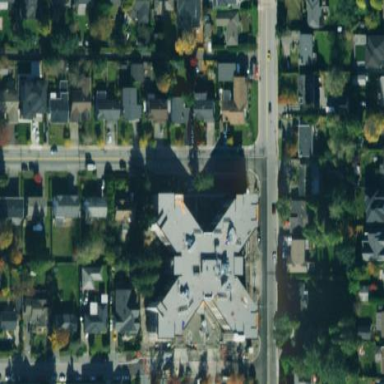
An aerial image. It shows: Nursing home building.